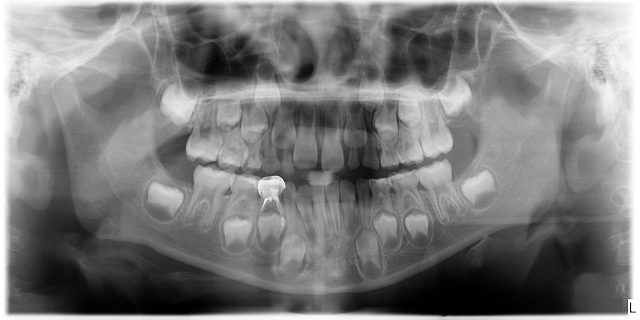
child